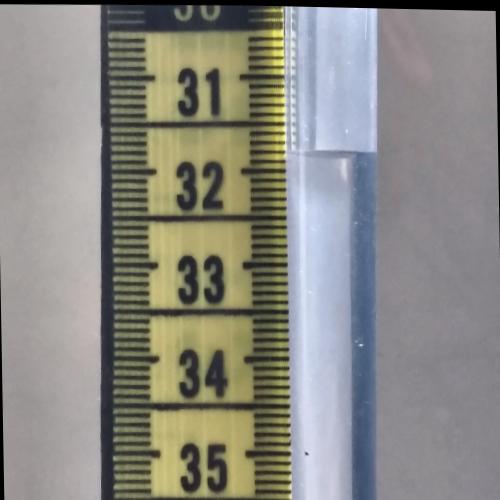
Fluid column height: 31.8 cm